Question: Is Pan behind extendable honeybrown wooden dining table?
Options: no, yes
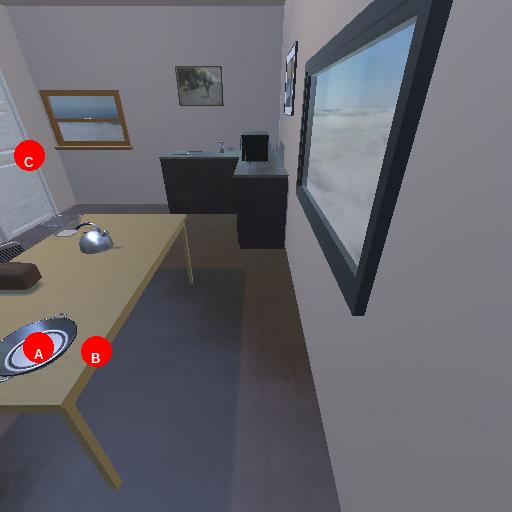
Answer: no